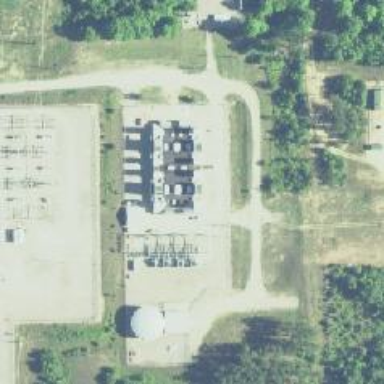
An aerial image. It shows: Gas turbine generator is in use.